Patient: sex M, age 66
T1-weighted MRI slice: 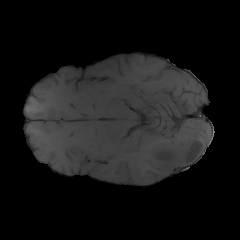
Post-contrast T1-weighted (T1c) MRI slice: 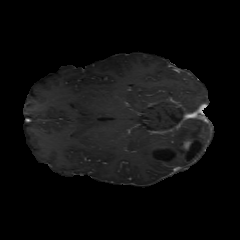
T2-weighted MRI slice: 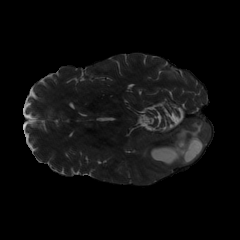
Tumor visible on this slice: yes
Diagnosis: Glioblastoma, IDH-wildtype
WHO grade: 4